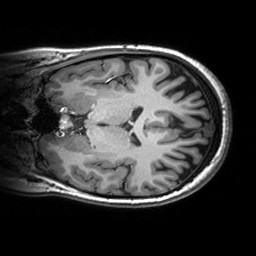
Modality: T1w
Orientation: coronal
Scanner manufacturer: siemens
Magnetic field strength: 3 T
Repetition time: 2.53 s
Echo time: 0.00299 s